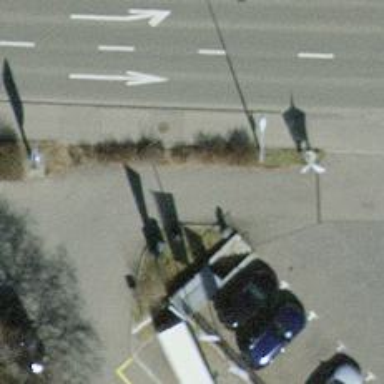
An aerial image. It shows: Lift gate barrier.